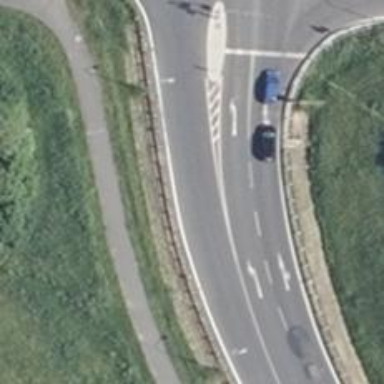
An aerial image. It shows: Secondary road with asphalt surface.